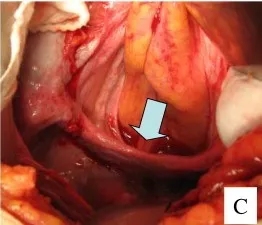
Laparotomy after NAC. (C) The uterine streak is indicated by arrows.
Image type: medical_photograph (other_medical_photograph)